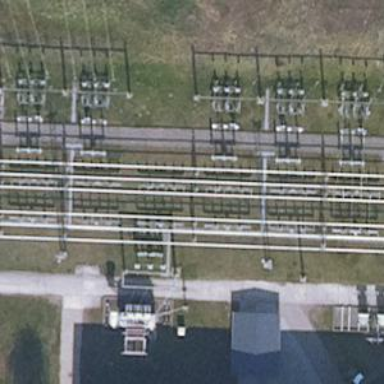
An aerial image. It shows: Three power lines with cables.